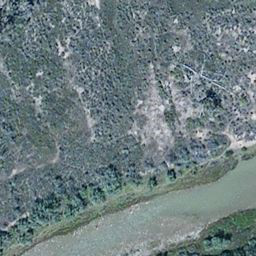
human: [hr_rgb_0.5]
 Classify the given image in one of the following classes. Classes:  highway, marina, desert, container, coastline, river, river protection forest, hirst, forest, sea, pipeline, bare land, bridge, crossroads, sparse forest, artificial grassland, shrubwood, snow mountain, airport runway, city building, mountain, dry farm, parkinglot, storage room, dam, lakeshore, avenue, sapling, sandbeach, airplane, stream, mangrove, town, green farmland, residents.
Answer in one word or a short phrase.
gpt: river